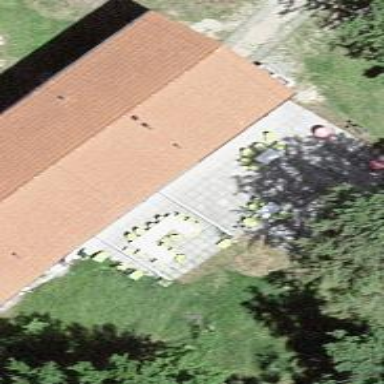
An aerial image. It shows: Building that is combination of restaurant and guest house.